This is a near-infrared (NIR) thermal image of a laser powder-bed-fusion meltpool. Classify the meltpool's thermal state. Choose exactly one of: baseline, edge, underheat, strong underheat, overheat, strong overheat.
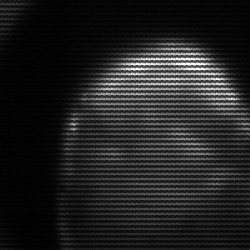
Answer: edge